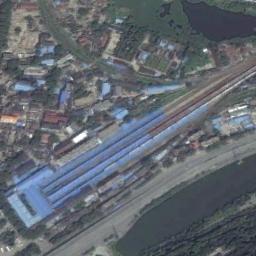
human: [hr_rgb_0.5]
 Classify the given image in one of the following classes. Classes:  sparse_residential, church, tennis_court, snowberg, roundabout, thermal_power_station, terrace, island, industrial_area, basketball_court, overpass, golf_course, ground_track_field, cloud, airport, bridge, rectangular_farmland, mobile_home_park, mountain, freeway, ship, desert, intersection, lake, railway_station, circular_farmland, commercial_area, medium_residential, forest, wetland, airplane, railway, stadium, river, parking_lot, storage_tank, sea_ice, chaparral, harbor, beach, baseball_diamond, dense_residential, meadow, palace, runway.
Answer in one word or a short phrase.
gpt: railway_station